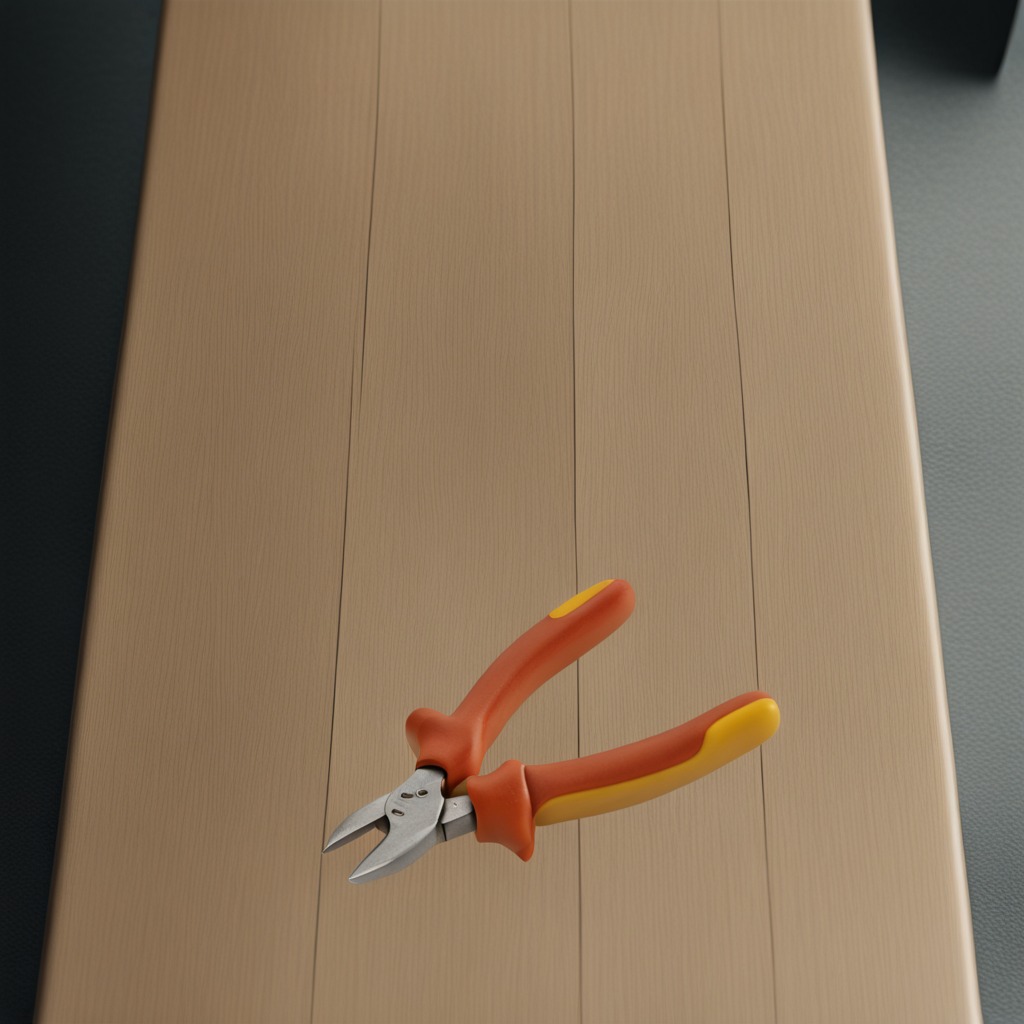
A plier is lying on the workbench inside a coastal fishing gear workshop.